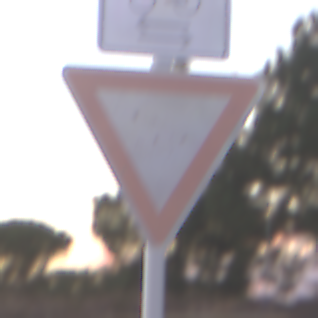
Verkehrszeichen: VorfahrtGewaehren
Zusatzzeichen oben: RichtungsangabeDurchPfeile9
Umgebung: Outdoor, Suburban
Tageszeit: SunriseSunset
Wetter: PartlyCloudy
Licht: Natural
Jahreszeit: NotSpecified
Kontrast: LowContrast